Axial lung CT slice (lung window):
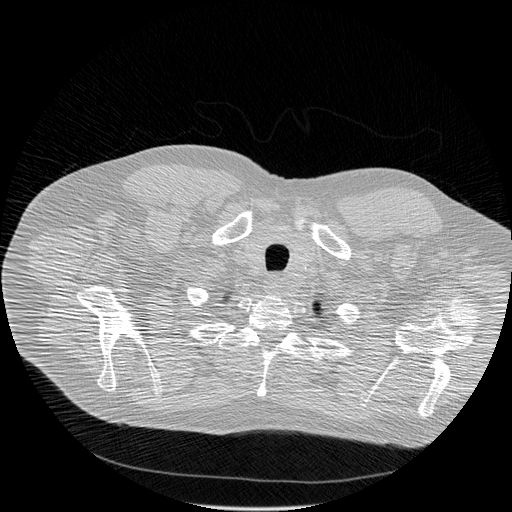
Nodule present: no